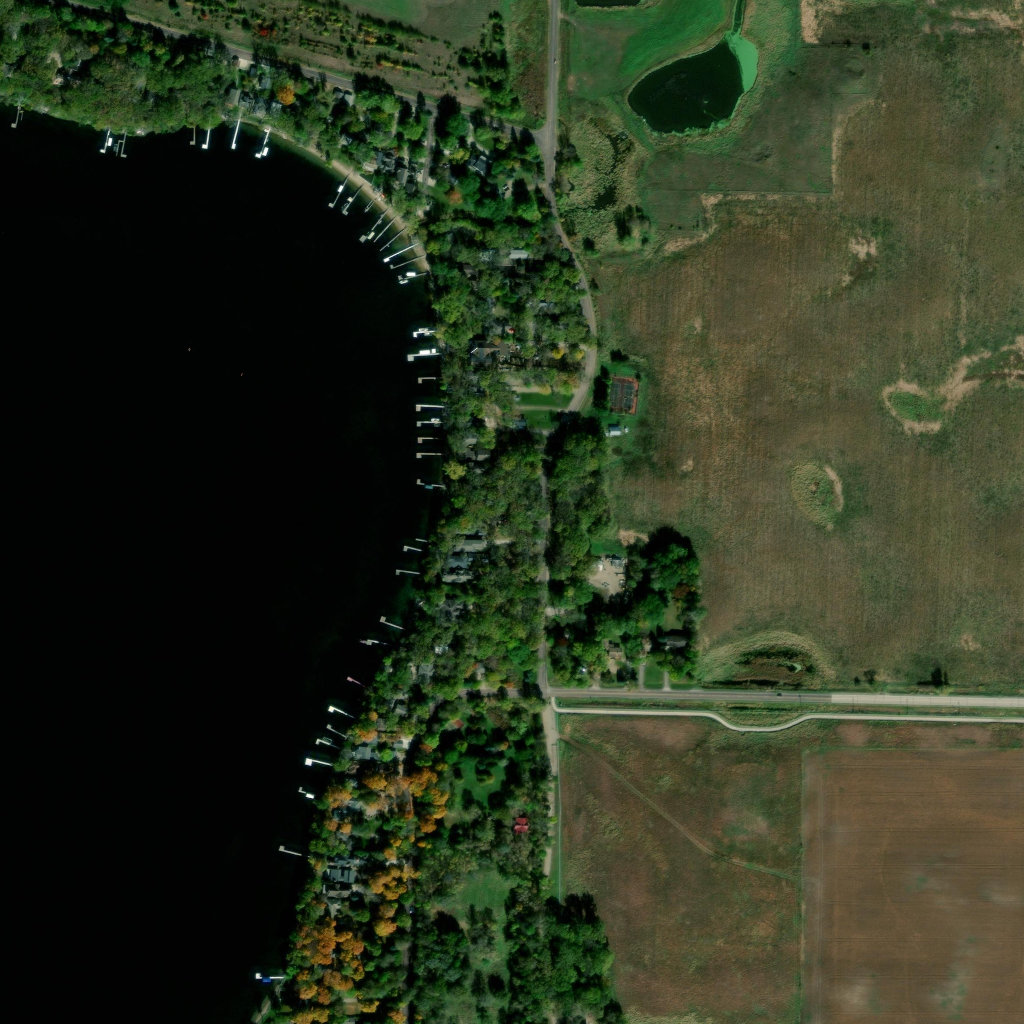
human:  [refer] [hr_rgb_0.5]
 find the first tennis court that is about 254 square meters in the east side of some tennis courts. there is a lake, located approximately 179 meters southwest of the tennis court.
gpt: <box>[[60, 37, 62, 39, 0]]</box>